Question: I'm trying to evenly space all the images horizontally with rating starts below it but I'm struggling to do it. Can someone show me please?
'''
public class LevelActivity extends Activity {
@Override
protected void onCreate(Bundle savedInstanceState) {
super.onCreate(savedInstanceState);
setContentView(R.layout.activity_level);
GridView gridview = (GridView) findViewById(R.id.gridview);
gridview.setAdapter(new ImageAdapter(this));
gridview.setOnItemClickListener(new OnItemClickListener() {
public void onItemClick(AdapterView<?> parent, View v, int position, long id) {
Toast.makeText(LevelActivity.this, "" + position, Toast.LENGTH_SHORT).show();
}
});
}
@Override
public boolean onCreateOptionsMenu(Menu menu) {
// Inflate the menu; this adds items to the action bar if it is present.
getMenuInflater().inflate(R.menu.level, menu);
return true;
}
public class ImageAdapter extends BaseAdapter {
private Context mContext;
public ImageAdapter(Context c) {
mContext = c;
}
public int getCount() {
return mThumbIds.length;
}
public Object getItem(int position) {
return null;
}
public long getItemId(int position) {
return 0;
}
// create a new ImageView for each item referenced by the Adapter
@Override
public View getView(int position, View convertView, ViewGroup parent) {
ImageView imageView;
if (convertView == null) { // if it's not recycled, initialize some attributes
imageView = new ImageView(mContext);
imageView.setLayoutParams(new GridView.LayoutParams(85, 85));
imageView.setScaleType(ImageView.ScaleType.CENTER_CROP);
imageView.setPadding(8, 8, 8, 8);
} else {
imageView = (ImageView) convertView;
}
imageView.setImageResource(mThumbIds[position]);
return imageView;
}
// references to our images
private Integer[] mThumbIds = {
R.drawable.zero, R.drawable.one,
R.drawable.two, R.drawable.three,
R.drawable.four, R.drawable.five,
R.drawable.zero, R.drawable.one,
R.drawable.two, R.drawable.three,
R.drawable.four, R.drawable.five,
R.drawable.zero, R.drawable.one,
R.drawable.two, R.drawable.three,
R.drawable.four, R.drawable.five,
R.drawable.zero, R.drawable.one
};
}
}
'''

New layout, just needs stars now.
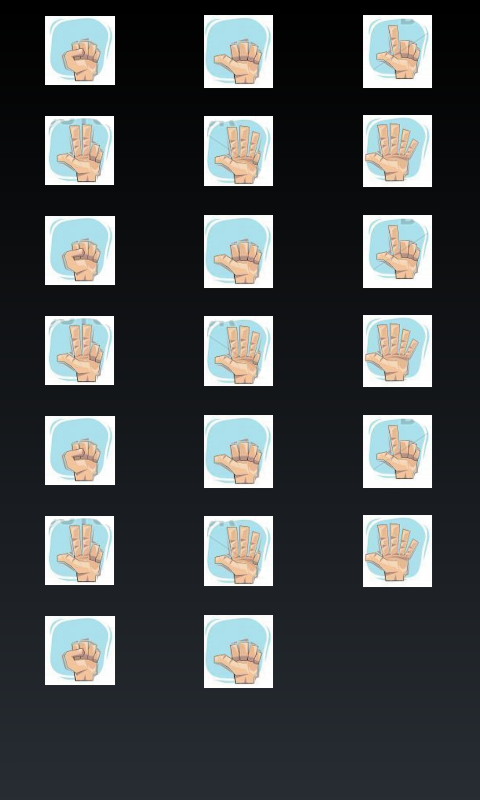
Answer: use gridview
'''
<GridView
android:id="@+id/list_view"
android:layout_width="fill_parent"
android:layout_height="fill_parent"
android:columnWidth="90dp"
android:gravity="center"
android:layout_marginLeft="5dp"
android:layout_marginRight="5dp"
android:horizontalSpacing="10dp"
android:numColumns="auto_fit"
android:stretchMode="columnWidth"
android:scrollingCache="false"
android:animationCache="false"
android:fastScrollEnabled="true"
android:verticalSpacing="10dp" />
'''